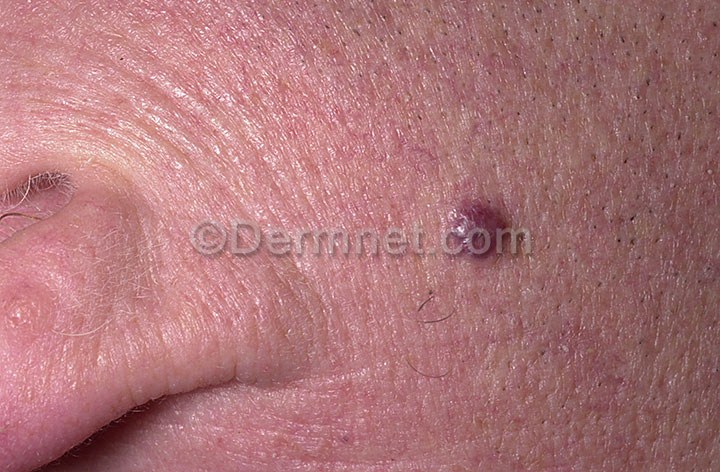
Disease: Vascular Tumors